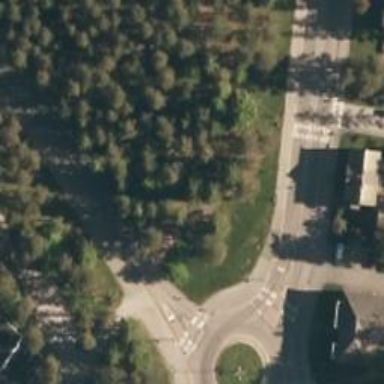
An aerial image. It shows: Path with excellent visibility for trail.